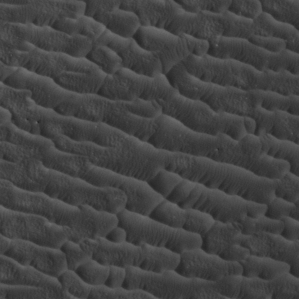
Label: non_frost